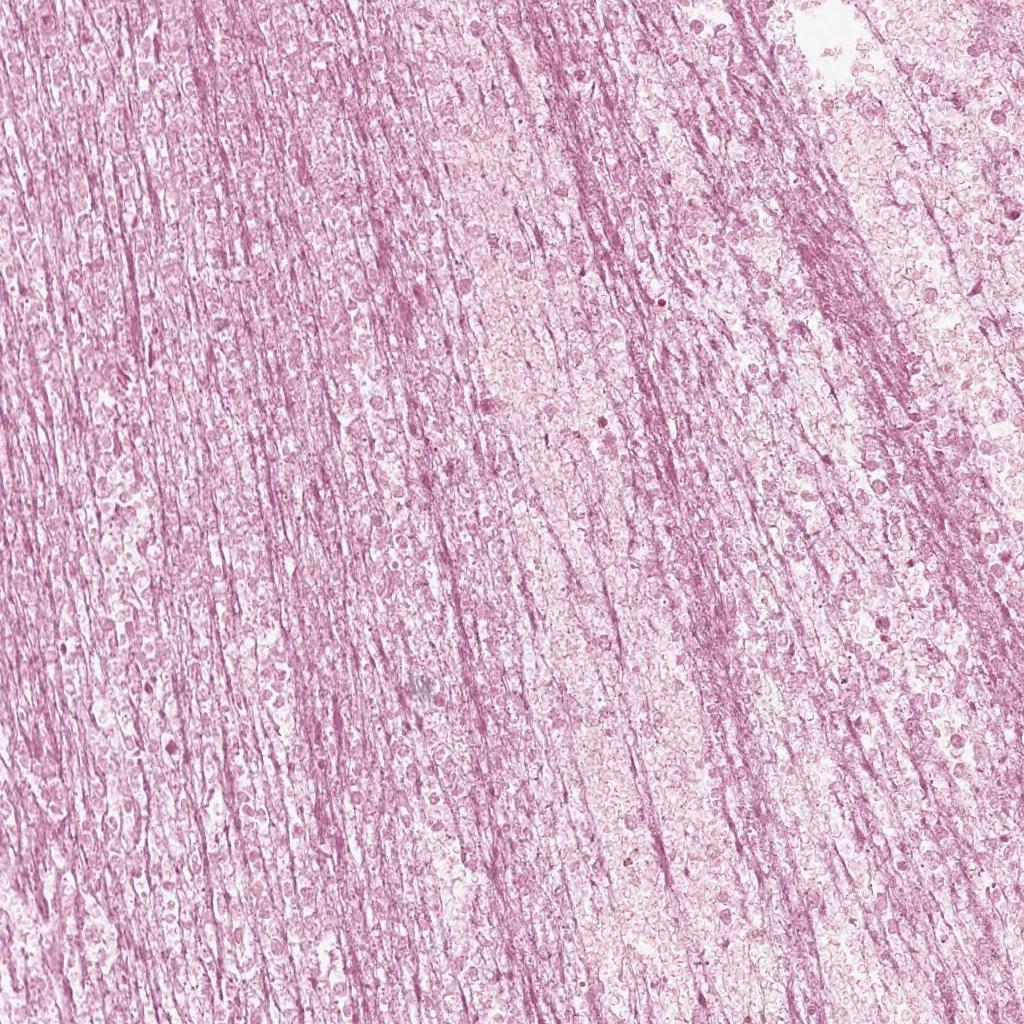
Label: Non-Viable-Tumor